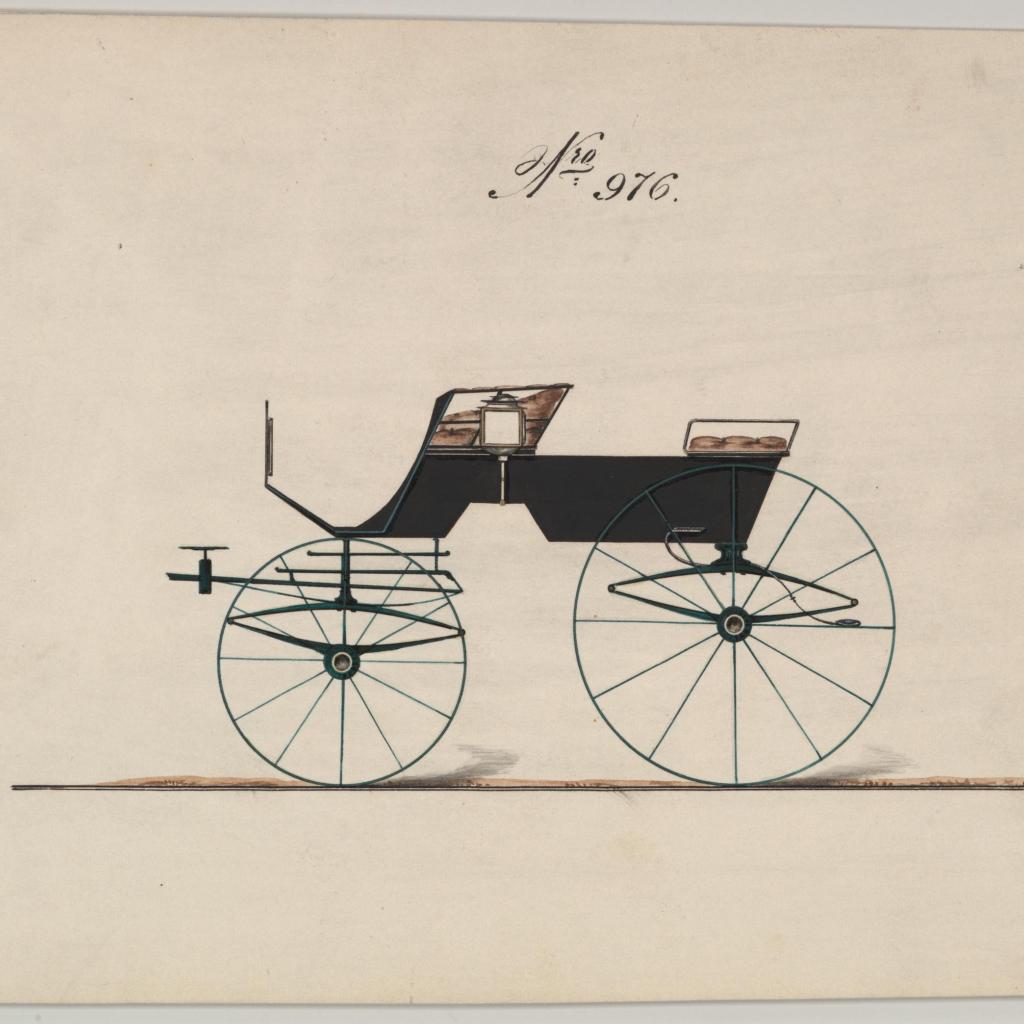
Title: Design for 4 seat Phaeton, no top, no. 976
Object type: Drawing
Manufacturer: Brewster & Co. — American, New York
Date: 1850–70
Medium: Pen and black ink, watercolor and gouache with gum arabic
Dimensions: sheet: 6 3/16 x 8 3/4 in. (15.7 x 22.2 cm)
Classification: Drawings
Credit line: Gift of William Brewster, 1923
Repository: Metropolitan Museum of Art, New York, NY